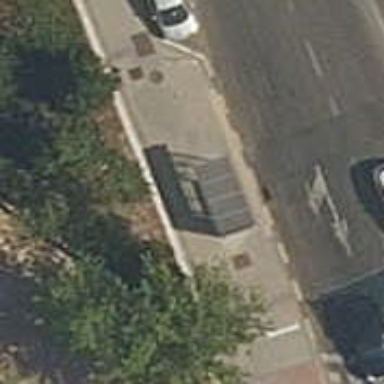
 serving as platform for public transportation."